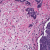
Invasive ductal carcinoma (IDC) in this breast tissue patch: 0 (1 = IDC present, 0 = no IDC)